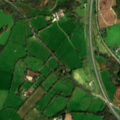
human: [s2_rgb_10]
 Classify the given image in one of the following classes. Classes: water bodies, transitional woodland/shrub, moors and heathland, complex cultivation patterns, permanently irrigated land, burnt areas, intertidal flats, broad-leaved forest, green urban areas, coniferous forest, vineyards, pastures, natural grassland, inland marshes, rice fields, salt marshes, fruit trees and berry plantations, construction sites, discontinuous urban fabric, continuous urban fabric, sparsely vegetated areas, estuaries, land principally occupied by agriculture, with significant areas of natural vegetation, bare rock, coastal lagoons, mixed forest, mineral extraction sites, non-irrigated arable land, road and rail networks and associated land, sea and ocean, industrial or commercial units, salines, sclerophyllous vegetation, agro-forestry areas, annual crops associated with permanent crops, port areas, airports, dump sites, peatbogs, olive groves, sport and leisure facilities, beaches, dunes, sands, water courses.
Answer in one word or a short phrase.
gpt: road and rail networks and associated land, pastures, land principally occupied by agriculture, with significant areas of natural vegetation, mixed forest